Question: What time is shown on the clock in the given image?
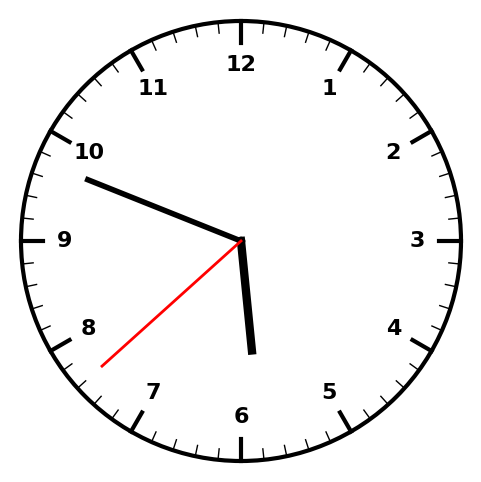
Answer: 05:48:38